Field crop: maize
Growth stage: 1
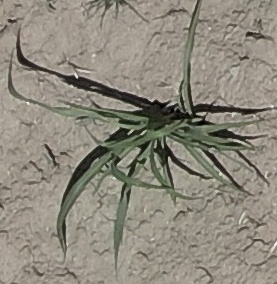
Species: sorghum